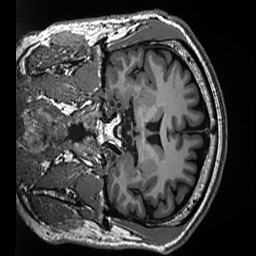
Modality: T1w
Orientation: coronal
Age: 50
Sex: male
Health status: healthy
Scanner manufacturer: siemens
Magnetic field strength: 3 T
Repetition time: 2.5 s
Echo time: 0.00299 s